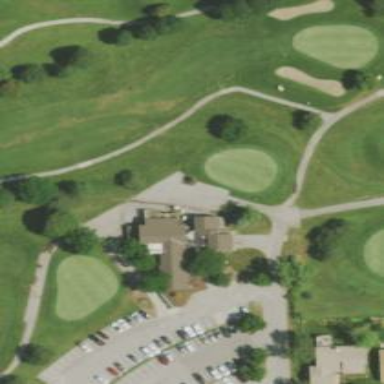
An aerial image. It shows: Well-maintained grade1 path designed for golf carts.